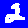
Digit: 2